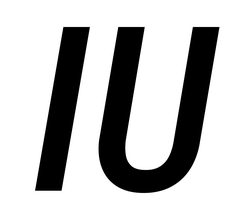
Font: Roboto-Italic_Condensed_Medium_Italic